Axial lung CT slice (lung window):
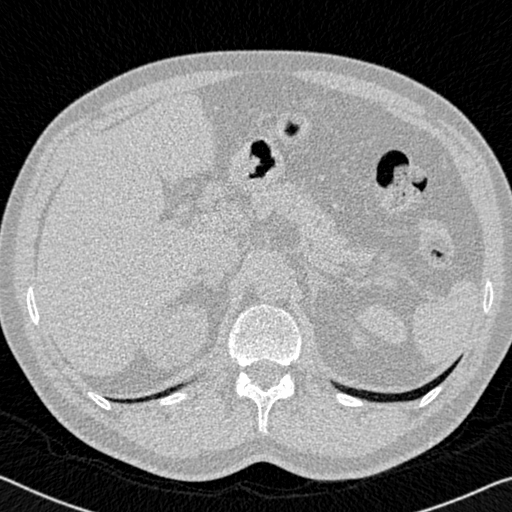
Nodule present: no